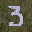
Label: 3